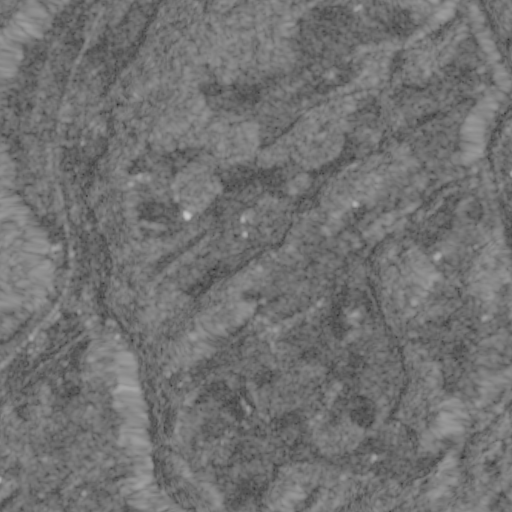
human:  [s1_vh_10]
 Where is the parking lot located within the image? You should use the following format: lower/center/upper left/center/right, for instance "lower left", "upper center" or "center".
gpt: The parking lot is located in the center left of the image.
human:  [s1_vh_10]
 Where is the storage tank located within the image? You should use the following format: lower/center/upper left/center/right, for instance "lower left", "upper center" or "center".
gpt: The storage tank is located in the upper right of the image.
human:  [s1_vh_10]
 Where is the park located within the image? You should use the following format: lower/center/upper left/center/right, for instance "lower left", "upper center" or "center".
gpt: There is no park in the image.

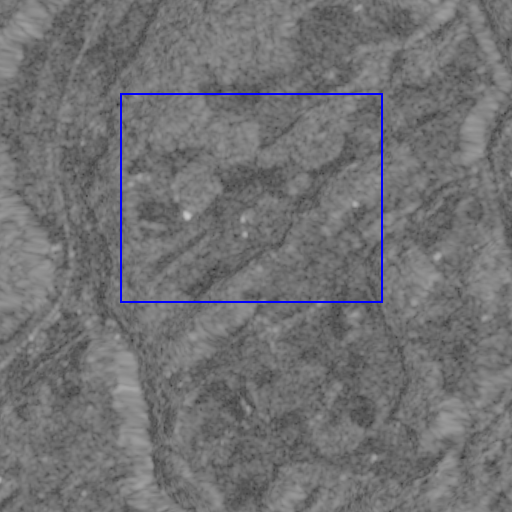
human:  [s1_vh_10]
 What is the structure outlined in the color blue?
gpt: The structure outlined in blue is a crop field.
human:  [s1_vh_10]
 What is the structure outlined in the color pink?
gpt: There is no pink outline.